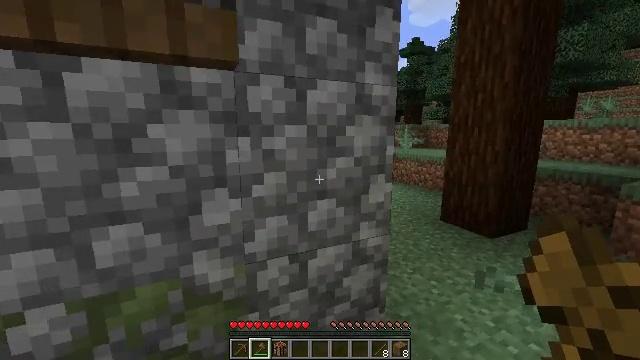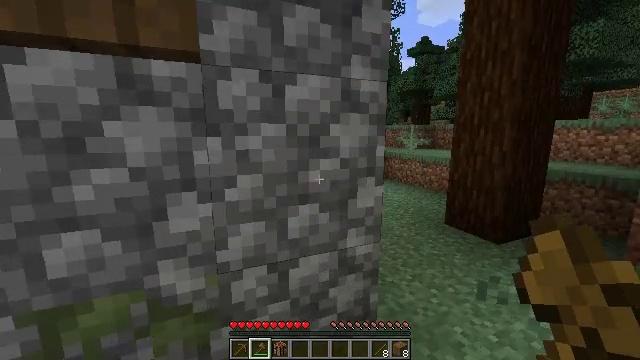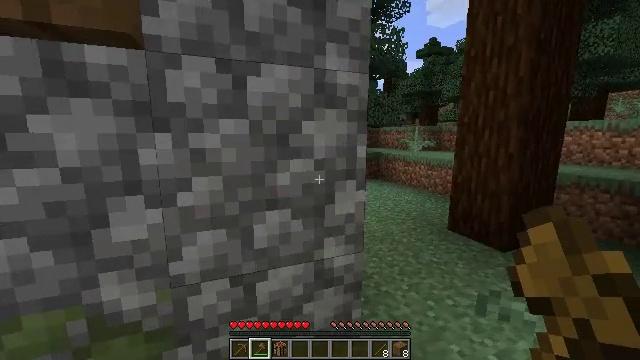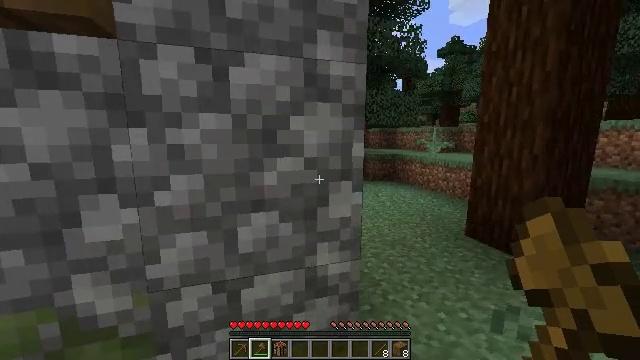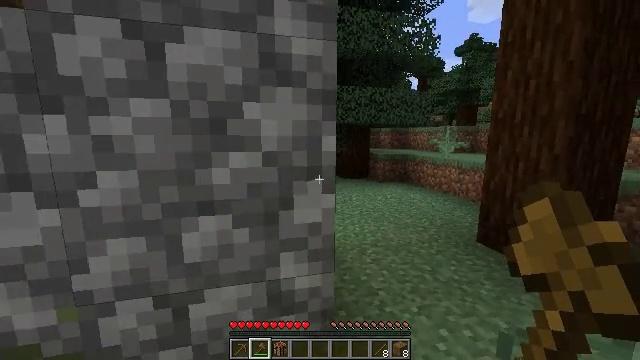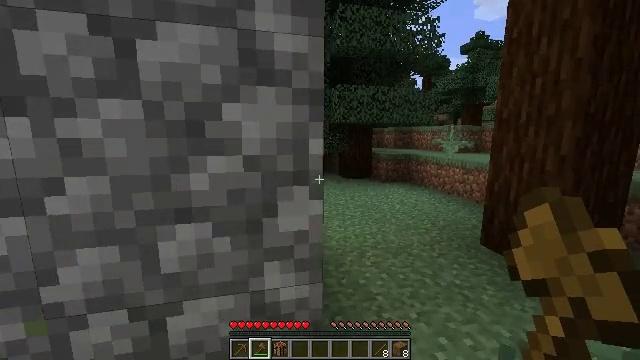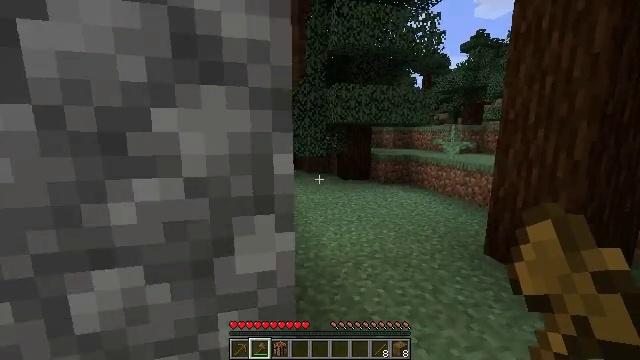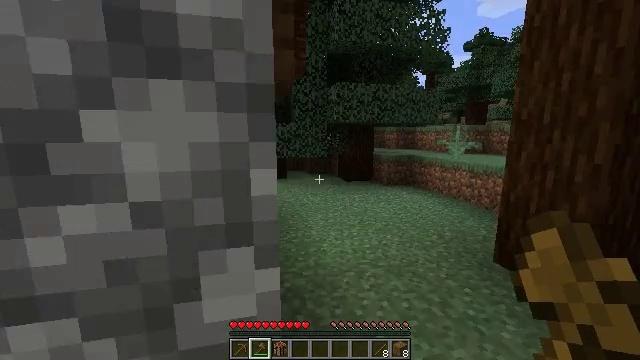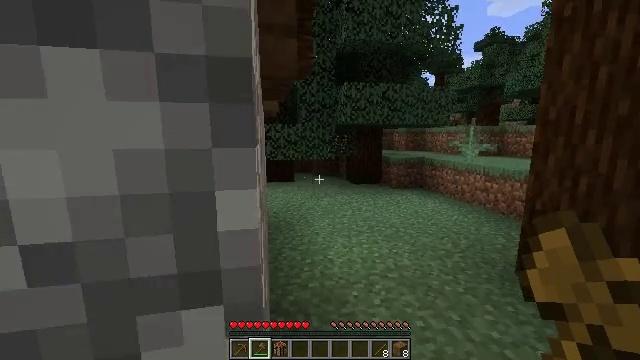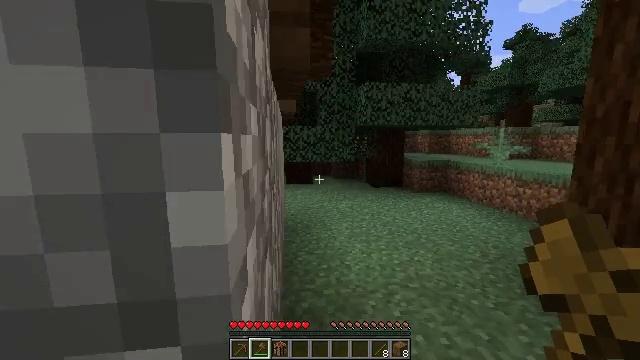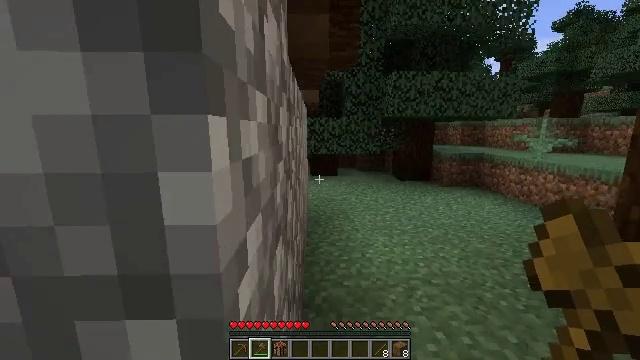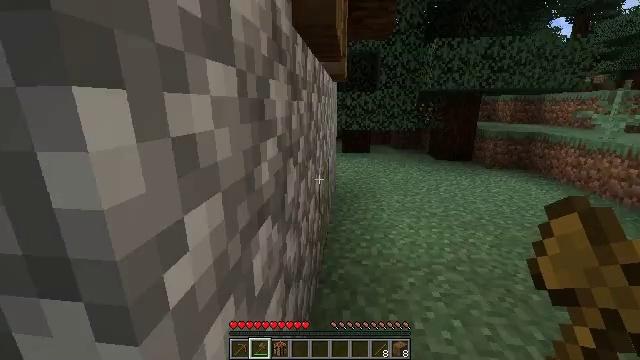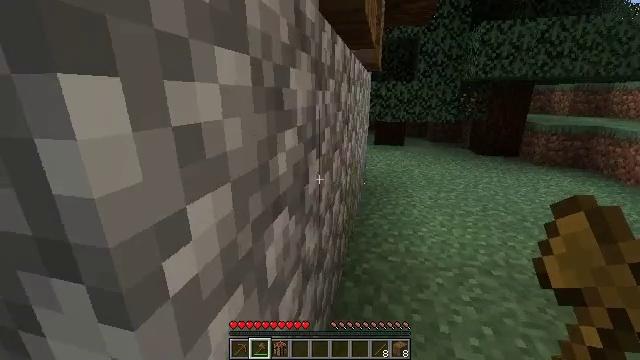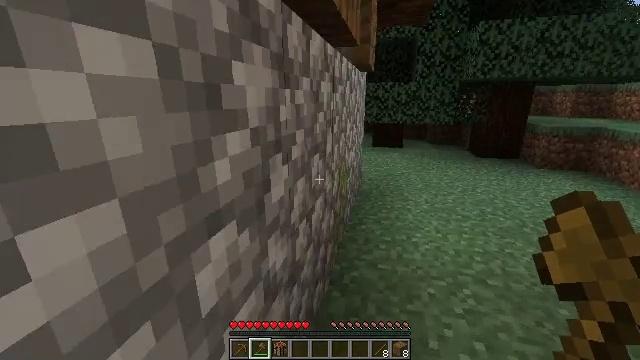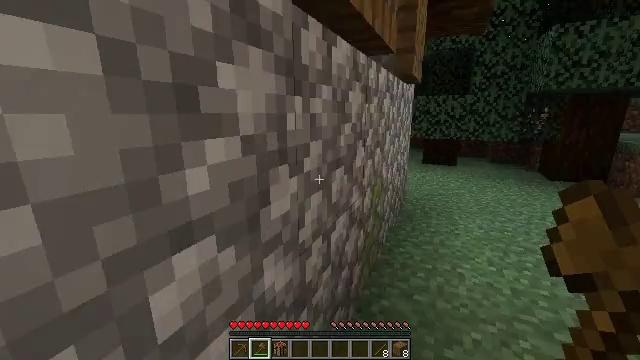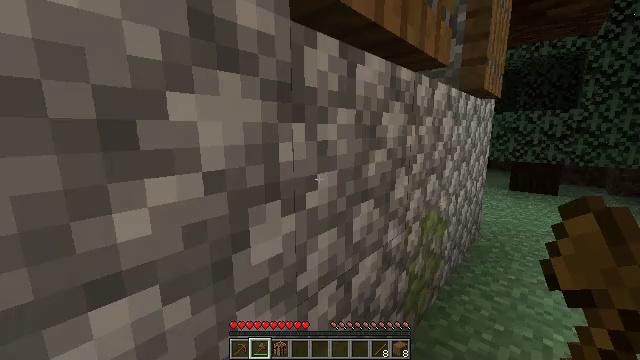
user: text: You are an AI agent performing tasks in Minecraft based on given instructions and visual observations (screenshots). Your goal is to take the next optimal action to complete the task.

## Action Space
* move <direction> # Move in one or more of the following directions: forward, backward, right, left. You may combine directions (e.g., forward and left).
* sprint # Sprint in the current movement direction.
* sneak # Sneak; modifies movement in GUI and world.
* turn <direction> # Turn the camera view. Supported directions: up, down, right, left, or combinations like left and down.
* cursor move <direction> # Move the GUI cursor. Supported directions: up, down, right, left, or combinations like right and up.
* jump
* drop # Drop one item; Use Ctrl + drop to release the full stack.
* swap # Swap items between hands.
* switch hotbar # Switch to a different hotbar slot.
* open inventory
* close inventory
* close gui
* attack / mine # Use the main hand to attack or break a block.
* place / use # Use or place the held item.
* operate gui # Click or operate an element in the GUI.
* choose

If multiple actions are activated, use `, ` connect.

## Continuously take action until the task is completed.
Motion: motion action
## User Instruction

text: Disassemble the purple bed for relocation.
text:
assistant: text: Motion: move forward and move right, turn left
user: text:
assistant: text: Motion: move forward and move right, turn left
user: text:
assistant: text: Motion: move forward and move right, turn left
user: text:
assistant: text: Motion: move forward and move right, turn left
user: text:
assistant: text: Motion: move forward
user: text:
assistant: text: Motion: move forward
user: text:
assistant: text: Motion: move forward
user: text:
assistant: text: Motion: move forward, turn left
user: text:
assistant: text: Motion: move forward, turn left
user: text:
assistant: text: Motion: move forward and move right, turn left and down
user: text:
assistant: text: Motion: move forward and move right, turn left and down
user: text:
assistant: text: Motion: move forward and move right, turn left and down
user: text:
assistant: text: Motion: move forward and move right
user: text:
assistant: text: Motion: move forward and move right, turn left and up
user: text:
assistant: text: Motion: move forward and move right, turn left and up
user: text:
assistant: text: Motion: move forward and move right, turn left
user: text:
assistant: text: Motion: move forward and move right
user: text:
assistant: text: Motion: move forward and move right
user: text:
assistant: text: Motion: move forward and move right
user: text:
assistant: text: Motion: move forward and move right, turn right
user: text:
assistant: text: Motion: move forward and move right, turn right and down
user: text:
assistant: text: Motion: move forward and move right
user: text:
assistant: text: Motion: move forward and move right
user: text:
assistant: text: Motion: move forward and move right
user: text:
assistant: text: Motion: move forward and move right
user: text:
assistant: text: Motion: move forward and move right
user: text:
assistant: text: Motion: move forward and move right
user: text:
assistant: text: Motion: move forward and move right, turn left
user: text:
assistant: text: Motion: move forward and move right, turn left and up
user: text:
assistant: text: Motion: move forward and move right, turn left